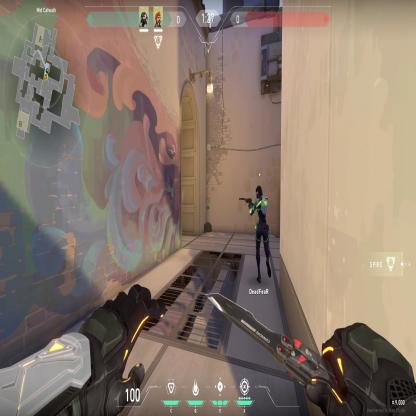
Label: teammate